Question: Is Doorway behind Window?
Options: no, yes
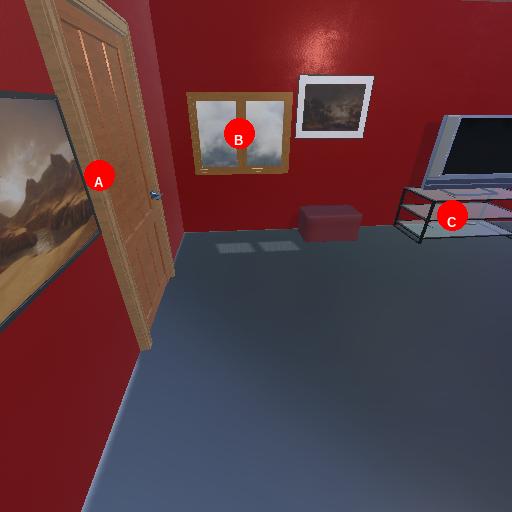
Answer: no